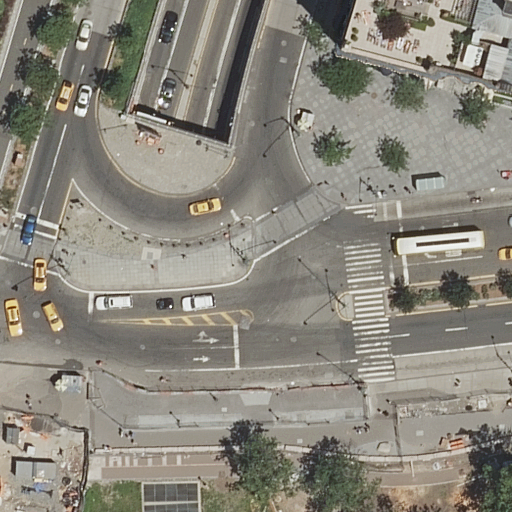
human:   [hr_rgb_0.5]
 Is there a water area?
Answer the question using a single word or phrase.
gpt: no

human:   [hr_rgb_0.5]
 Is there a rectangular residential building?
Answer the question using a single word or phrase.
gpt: yes

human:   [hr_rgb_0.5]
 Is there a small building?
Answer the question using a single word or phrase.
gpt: yes

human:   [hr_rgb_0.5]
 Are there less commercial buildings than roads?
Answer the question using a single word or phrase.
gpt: yes

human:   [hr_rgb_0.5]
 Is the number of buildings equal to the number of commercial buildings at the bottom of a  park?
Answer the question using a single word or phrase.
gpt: no

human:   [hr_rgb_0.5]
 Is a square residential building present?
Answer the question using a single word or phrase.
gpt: no

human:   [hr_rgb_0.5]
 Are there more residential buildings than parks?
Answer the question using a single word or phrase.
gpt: no

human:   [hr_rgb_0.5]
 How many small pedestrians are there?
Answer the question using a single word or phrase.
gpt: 1

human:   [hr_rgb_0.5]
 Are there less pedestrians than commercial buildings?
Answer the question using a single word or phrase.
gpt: no

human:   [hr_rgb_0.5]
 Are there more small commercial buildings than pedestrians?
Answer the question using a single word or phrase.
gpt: no

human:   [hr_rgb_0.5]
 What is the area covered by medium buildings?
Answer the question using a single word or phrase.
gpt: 306m2

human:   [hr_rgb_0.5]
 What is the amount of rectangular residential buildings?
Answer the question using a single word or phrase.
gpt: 1

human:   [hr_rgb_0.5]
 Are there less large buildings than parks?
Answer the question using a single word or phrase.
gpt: yes

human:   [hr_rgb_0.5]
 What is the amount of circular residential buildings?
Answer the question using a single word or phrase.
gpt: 0

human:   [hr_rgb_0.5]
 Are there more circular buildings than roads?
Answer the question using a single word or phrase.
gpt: no

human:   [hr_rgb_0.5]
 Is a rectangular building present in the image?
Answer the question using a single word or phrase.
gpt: yes

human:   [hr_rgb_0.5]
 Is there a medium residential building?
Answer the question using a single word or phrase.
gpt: yes

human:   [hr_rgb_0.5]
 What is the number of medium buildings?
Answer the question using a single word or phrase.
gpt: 1

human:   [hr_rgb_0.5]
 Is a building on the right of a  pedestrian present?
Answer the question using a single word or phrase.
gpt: yes

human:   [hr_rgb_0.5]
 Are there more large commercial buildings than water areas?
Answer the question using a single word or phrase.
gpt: no

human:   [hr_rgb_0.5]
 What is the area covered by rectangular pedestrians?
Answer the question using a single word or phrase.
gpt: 36m2

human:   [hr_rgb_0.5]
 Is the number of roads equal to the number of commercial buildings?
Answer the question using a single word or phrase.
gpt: no

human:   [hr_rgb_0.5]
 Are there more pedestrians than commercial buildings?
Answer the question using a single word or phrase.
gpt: yes

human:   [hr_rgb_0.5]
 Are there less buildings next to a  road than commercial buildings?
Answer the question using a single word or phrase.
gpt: no

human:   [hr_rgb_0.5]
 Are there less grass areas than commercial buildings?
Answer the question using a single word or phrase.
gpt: no

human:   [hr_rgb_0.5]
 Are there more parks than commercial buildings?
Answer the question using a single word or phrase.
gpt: yes

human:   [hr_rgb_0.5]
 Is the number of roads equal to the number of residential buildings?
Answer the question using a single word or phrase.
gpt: no

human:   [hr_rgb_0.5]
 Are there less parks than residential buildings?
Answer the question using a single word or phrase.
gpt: no

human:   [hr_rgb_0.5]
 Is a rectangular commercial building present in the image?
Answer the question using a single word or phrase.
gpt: no

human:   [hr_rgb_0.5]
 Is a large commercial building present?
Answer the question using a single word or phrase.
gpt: no

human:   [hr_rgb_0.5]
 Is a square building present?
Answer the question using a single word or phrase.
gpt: no

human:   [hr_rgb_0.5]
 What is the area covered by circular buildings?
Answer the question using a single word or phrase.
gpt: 0m2

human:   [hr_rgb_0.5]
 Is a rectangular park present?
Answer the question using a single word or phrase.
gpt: yes

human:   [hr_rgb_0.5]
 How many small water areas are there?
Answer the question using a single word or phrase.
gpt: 0

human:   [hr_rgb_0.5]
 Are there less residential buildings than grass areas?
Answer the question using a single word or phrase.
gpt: no

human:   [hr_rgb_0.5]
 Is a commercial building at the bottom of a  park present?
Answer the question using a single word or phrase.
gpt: no